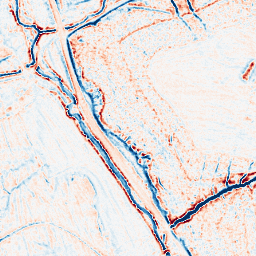
Category: edge_preserving
Decomposition family: bilateral
Decomposition parameters: d: 9
sigma_color: 150
sigma_space: 150
Upsampling method: sinc_blackman
Upsampling parameters: scale: 8
kernel_size: 16
Upsampling scale: 8